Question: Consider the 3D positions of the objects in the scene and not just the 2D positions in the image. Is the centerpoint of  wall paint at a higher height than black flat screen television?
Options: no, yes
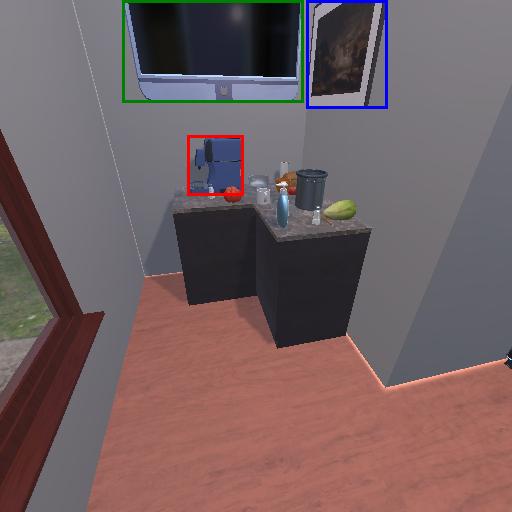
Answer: no